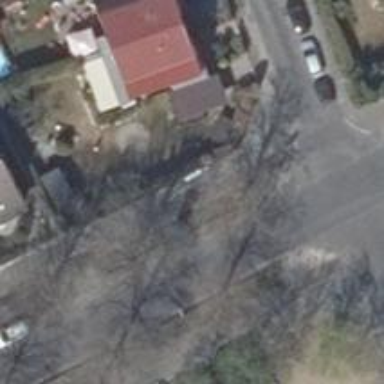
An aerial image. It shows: Deciduous broadleaved tree.